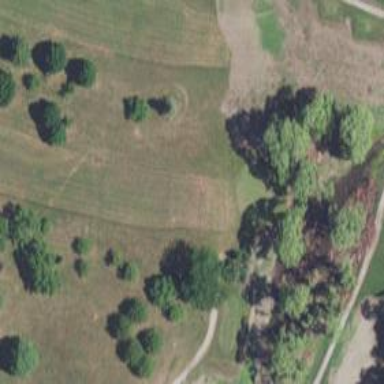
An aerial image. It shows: Golf hole.